Question: I am creating a website where videos need to be streamed. The content creator uploads .mov file to the server. Upon uploading, I convert to the following formats using FFMPEG, .mp4, .webm, and .ogg.
I am now trying to allow the video to be viewed from multiple browsers and handheld devices. The code is as follow:
'''
<head>
<script>
var video = document.getElementById('video');
video.addEventListener('click',function(){
video.play();
},false);
</script>
<script type="text/javascript" src="jwplayer.js"></script>
</head>
<body>
<video id="video" autobuffer height="240" width="360" controls>
<source src="output.mp4">
<source src="output.ogv" type="video/ogg">
<source src="output.webm" type="video/webm">
</video>
<script type="text/javascript">
jwplayer("video").setup({
modes: [
{ type: 'html5' },
{ type: 'flash', src: 'player.swf' }
]
});
</script>
</body>
'''
The video works on all browsers. But, it is refusing to play on Android. When I click the play button, it shows as loading only.
I am testing on 4.0.3.
### FFMPEG conversion codes:
webm
'''
exec("ffmpeg -y -i file.mov -acodec libvorbis -ac 2 -ab 96k -ar 44100 -b 345k -s 640x360 output.webm", $command_output, $result);
'''
ogg
'''
exec("ffmpeg -y -i file.mov -acodec libvorbis -ac 2 -ab 96k -ar 44100 -b 345k -s 640x360 output.ogv", $command_output, $result);
'''
flv
'''
exec("ffmpeg -y -i file.mov -ar 44100 -ab 96 -f flv output.flv", $command_output, $result);
'''
For MP4:
'''
sudo ffmpeg -i file.mov -s 320x240 -c:v libx264 -pix_fmt yuv420p -profile:v baseline -preset slow -acodec aac -strict experimental -ac 2 -r 15 -ab 44100 -aspect 16:9 output.mp4
ffmpeg version git-2012-10-11-492b8ec Copyright (c) 2000-2012 the FFmpeg developers
built on Oct 11 2012 19:59:50 with gcc 4.6 (Ubuntu/Linaro 4.6.3-1ubuntu5)
configuration: --enable-gpl --enable-libfaac --enable-libfdk-aac --enable-libmp3lame --enable-libopencore-amrnb --enable-libopencore-amrwb --enable-librtmp --enable-libtheora --enable-libvorbis --enable-libvpx --enable-libx264 --enable-nonfree --enable-version3
libavutil 51. 74.100 / 51. 74.100
libavcodec 54. 65.100 / 54. 65.100
libavformat 54. 31.100 / 54. 31.100
libavdevice 54. 3.100 / 54. 3.100
libavfilter 3. 19.102 / 3. 19.102
libswscale 2. 1.101 / 2. 1.101
libswresample 0. 16.100 / 0. 16.100
libpostproc 52. 1.100 / 52. 1.100
[mov,mp4,m4a,3gp,3g2,mj2 @ 0x23f3220] Stream #1: not enough frames to estimate rate; consider increasing probesize
[mov,mp4,m4a,3gp,3g2,mj2 @ 0x23f3220] Stream #2: not enough frames to estimate rate; consider increasing probesize
Guessed Channel Layout for Input Stream #0.1 : stereo
Input #0, mov,mp4,m4a,3gp,3g2,mj2, from 'file.mov':
Metadata:
major_brand : qt
minor_version : 537199360
compatible_brands: qt
creation_time : 2012-09-07 11:10:10
Duration: 00:01:41.83, start: 0.000000, bitrate: 186917 kb/s
Stream #0:0(eng): Video: qtrle (rle / 0x20656C72), rgb24, 1920x1080, 185371 kb/s, SAR 1920:1920 DAR 16:9, 29.97 fps, 29.97 tbr, 30k tbn, 30k tbc
Metadata:
creation_time : 2012-09-07 11:10:10
handler_name : Apple Alias Data Handler
timecode : 00:00:00;03
Stream #0:1(eng): Audio: pcm_s16le (sowt / 0x74776F73), 48000 Hz, stereo, s16, 1536 kb/s
Metadata:
creation_time : 2012-09-07 11:10:10
handler_name : Apple Alias Data Handler
timecode : 00:00:00;03
Stream #0:2(eng): Data: none (tmcd / 0x64636D74)
Metadata:
creation_time : 2012-09-07 11:31:37
handler_name : Apple Alias Data Handler
timecode : 00:00:00;03
File 'output.mp4' already exists. Overwrite ? [y/N] y
using SAR=4/3
[libx264 @ 0x240bf60] using cpu capabilities: MMX2 SSE2Fast SSSE3 FastShuffle SSE4.2 AVX
[libx264 @ 0x240bf60] profile Constrained Baseline, level 1.2
[libx264 @ 0x240bf60] 264 - core 128 r2 198a7ea - H.264/MPEG-4 AVC codec - Copyleft 2003-2012 - http://www.videolan.org/x264.html - options: cabac=0 ref=5 deblock=1:0:0 analyse=0x1:0x111 me=umh subme=8 psy=1 psy_rd=1.00:0.00 mixed_ref=1 me_range=16 chroma_me=1 trellis=1 8x8dct=0 cqm=0 deadzone=21,11 fast_pskip=1 chroma_qp_offset=-2 threads=1 lookahead_threads=1 sliced_threads=0 nr=0 decimate=1 interlaced=0 bluray_compat=0 constrained_intra=0 bframes=0 weightp=0 keyint=250 keyint_min=15 scenecut=40 intra_refresh=0 rc_lookahead=50 rc=crf mbtree=1 crf=23.0 qcomp=0.60 qpmin=0 qpmax=69 qpstep=4 ip_ratio=1.40 aq=1:1.00
Output #0, mp4, to 'output.mp4':
Metadata:
major_brand : qt
minor_version : 537199360
compatible_brands: qt
encoder : Lavf54.31.100
Stream #0:0(eng): Video: h264 ([33][0][0][0] / 0x0021), yuv420p, 320x240 [SAR 4:3 DAR 16:9], q=-1--1, 15360 tbn, 15 tbc
Metadata:
creation_time : 2012-09-07 11:10:10
handler_name : Apple Alias Data Handler
timecode : 00:00:00;03
Stream #0:1(eng): Audio: aac ([64][0][0][0] / 0x0040), 48000 Hz, stereo, fltp, 44 kb/s
Metadata:
creation_time : 2012-09-07 11:10:10
handler_name : Apple Alias Data Handler
timecode : 00:00:00;03
Stream mapping:
Stream #0:0 -> #0:0 (qtrle -> libx264)
Stream #0:1 -> #0:1 (pcm_s16le -> aac)
Press [q] to stop, [?] for help
frame= 25 fps=0.0 q=0.0 size= 0kB time=00:00:01.32 bitrate= 0.frame= 47 fps= 47 q=0.0 size= 0kB time=00:00:02.68 bitrate= 0.frame= 67 fps= 44 q=27.0 size= 12kB time=00:00:04.05 bitrate= 23frame= 88 fps= 44 q=27.0 size= 23kB time=00:00:05.41 bitrate= 34frame= 108 fps= 43 q=27.0 size= 35kB time=00:00:06.78 bitrate= 42frame= 128 fps= 42 q=27.0 size= 47kB time=00:00:08.14 bitrate= 47frame= 150 fps= 43 q=27.0 size= 64kB time=00:00:09.51 bitrate= 54frame= 172 fps= 43 q=27.0 size= 81kB time=00:00:10.88 bitrate= 61frame= 193 fps= 43 q=27.0 size= 106kB time=00:00:12.24 bitrate= 70frame= 214 fps= 42 q=27.0 size= 119kB time=00:00:13.61 bitrate= 71frame= 235 fps= 42 q=27.0 size= 127kB time=00:00:14.97 bitrate= 69frame= 254 fps= 42 q=27.0 size= 144kB time=00:00:16.34 bitrate= 72frame= 272 fps= 41 q=27.0 size= 157kB time=00:00:17.70 bitrate= 72frame= 289 fps= 41 q=27.0 size= 174kB time=00:00:19.07 bitrate= 74frame= 309 fps= 41 q=27.0 size= 183kB time=00:00:20.28 bitrate= 73frame= 329 fps= 41 q=27.0 size= 191kB time=00:00:20.77 bitrate= 75frame= 349 fps= 41 q=27.0 size= 200kB time=00:00:22.08 bitrate= 74frame= 369 fps= 41 q=27.0 size= 215kB time=00:00:23.38 bitrate= 75frame= 389 fps= 41 q=27.0 size= 225kB time=00:00:24.72 bitrate= 74frame= 408 fps= 40 q=27.0 size= 235kB time=00:00:26.02 bitrate= 74frame= 428 fps= 40 q=27.0 size= 247kB time=00:00:27.32 bitrate= 73frame= 448 fps= 40 q=27.0 size= 256kB time=00:00:28.65 bitrate= 73frame= 468 fps= 40 q=27.0 size= 264kB time=00:00:30.01 bitrate= 72frame= 489 fps= 40 q=27.0 size= 273kB time=00:00:31.38 bitrate= 71frame= 507 fps= 40 q=27.0 size= 299kB time=00:00:32.72 bitrate= 74frame= 527 fps= 40 q=27.0 size= 317kB time=00:00:34.09 bitrate= 76frame= 547 fps= 40 q=27.0 size= 336kB time=00:00:35.45 bitrate= 77frame= 565 fps= 40 q=27.0 size= 344kB time=00:00:36.82 bitrate= 76frame= 586 fps= 40 q=27.0 size= 352kB time=00:00:38.18 bitrate= 75frame= 607 fps= 40 q=27.0 size= 361kB time=00:00:39.55 bitrate= 74frame= 627 fps= 40 q=27.0 size= 370kB time=00:00:40.91 bitrate= 74frame= 647 fps= 40 q=27.0 size= 384kB time=00:00:42.28 bitrate= 74frame= 665 fps= 40 q=27.0 size= 408kB time=00:00:43.64 bitrate= 76frame= 684 fps= 40 q=27.0 size= 418kB time=00:00:45.01 bitrate= 76frame= 704 fps= 40 q=27.0 size= 427kB time=00:00:46.37 bitrate= 75frame= 721 fps= 40 q=27.0 size= 453kB time=00:00:47.74 bitrate= 77frame= 741 fps= 40 q=27.0 size= 463kB time=00:00:49.10 bitrate= 77frame= 761 fps= 40 q=27.0 size= 472kB time=00:00:50.47 bitrate= 76frame= 784 fps= 40 q=27.0 size= 481kB time=00:00:51.84 bitrate= 76frame= 804 fps= 40 q=27.0 size= 498kB time=00:00:53.20 bitrate= 76frame= 822 fps= 40 q=27.0 size= 518kB time=00:00:54.57 bitrate= 77frame= 843 fps= 40 q=27.0 size= 529kB time=00:00:55.93 bitrate= 77frame= 862 fps= 40 q=27.0 size= 547kB time=00:00:57.30 bitrate= 78frame= 882 fps= 40 q=27.0 size= 558kB time=00:00:58.13 bitrate= 78frame= 903 fps= 40 q=27.0 size= 568kB time=00:00:58.98 bitrate= 78frame= 923 fps= 40 q=27.0 size= 578kB time=00:01:00.35 bitrate= 78frame= 943 fps= 40 q=27.0 size= 588kB time=00:01:01.67 bitrate= 78frame= 964 fps= 40 q=27.0 size= 598kB time=00:01:03.06 bitrate= 77frame= 984 fps= 40 q=27.0 size= 607kB time=00:01:04.42 bitrate= 77frame= 1004 fps= 40 q=27.0 size= 626kB time=00:01:05.72 bitrate= 78frame= 1026 fps= 40 q=27.0 size= 638kB time=00:01:07.20 bitrate= 77frame= 1047 fps= 40 q=27.0 size= 655kB time=00:01:09.58 bitrate= 77frame= 1069 fps= 40 q=27.0 size= 670kB time=00:01:10.95 bitrate= 77frame= 1089 fps= 40 q=27.0 size= 691kB time=00:01:12.32 bitrate= 78frame= 1108 fps= 40 q=27.0 size= 710kB time=00:01:12.64 bitrate= 80frame= 1126 fps= 40 q=27.0 size= 731kB time=00:01:13.85 bitrate= 81frame= 1142 fps= 40 q=27.0 size= 759kB time=00:01:15.05 bitrate= 82frame= 1157 fps= 39 q=27.0 size= 787kB time=00:01:16.41 bitrate= 84frame= 1174 fps= 39 q=27.0 size= 796kB time=00:01:17.78 bitrate= 83frame= 1192 fps= 39 q=27.0 size= 806kB time=00:01:19.14 bitrate= 83frame= 1209 fps= 39 q=27.0 size= 821kB time=00:01:19.38 bitrate= 84frame= 1227 fps= 39 q=27.0 size= 831kB time=00:01:20.59 bitrate= 84frame= 1248 fps= 39 q=27.0 size= 840kB time=00:01:21.96 bitrate= 84frame= 1267 fps= 39 q=27.0 size= 848kB time=00:01:23.24 bitrate= 83frame= 1289 fps= 39 q=27.0 size= 857kB time=00:01:24.73 bitrate= 82frame= 1309 fps= 39 q=24.0 size= 877kB time=00:01:26.03 bitrate= 83frame= 1329 fps= 39 q=27.0 size= 892kB time=00:01:27.40 bitrate= 83frame= 1351 fps= 39 q=27.0 size= 901kB time=00:01:28.85 bitrate= 83frame= 1372 fps= 39 q=27.0 size= 912kB time=00:01:30.28 bitrate= 82frame= 1394 fps= 39 q=27.0 size= 925kB time=00:01:32.52 bitrate= 81frame= 1418 fps= 39 q=27.0 size= 936kB time=00:01:34.16 bitrate= 81frame= 1441 fps= 40 q=27.0 size= 947kB time=00:01:35.53 bitrate= 81frame= 1464 fps= 40 q=27.0 size= 957kB time=00:01:36.89 bitrate= 80frame= 1488 fps= 40 q=27.0 size= 969kB time=00:01:38.26 bitrate= 80frame= 1509 fps= 40 q=27.0 size= 981kB time=00:01:39.62 bitrate= 80frame= 1526 fps= 40 q=27.0 size= 993kB time=00:01:41.90 bitrate= 79frame= 1530 fps= 40 q=27.0 Lsize= 1038kB time=00:01:42.00 bitrate= 83.4kbits/s dup=0 drop=1522
video:406kB audio:590kB subtitle:0 global headers:0kB muxing overhead 4.258083%
[libx264 @ 0x240bf60] frame I:15 Avg QP:16.30 size: 2928
[libx264 @ 0x240bf60] frame P:1515 Avg QP:22.12 size: 245
[libx264 @ 0x240bf60] mb I I16..4: 72.9% 0.0% 27.1%
[libx264 @ 0x240bf60] mb P I16..4: 3.9% 0.0% 0.7% P16..4: 3.2% 1.1% 0.5% 0.0% 0.0% skip:90.5%
[libx264 @ 0x240bf60] coded y,uvDC,uvAC intra: 12.1% 38.2% 14.8% inter: 1.2% 2.7% 0.9%
[libx264 @ 0x240bf60] i16 v,h,dc,p: 29% 23% 4% 44%
[libx264 @ 0x240bf60] i4 v,h,dc,ddl,ddr,vr,hd,vl,hu: 19% 16% 30% 6% 8% 8% 5% 6% 3%
[libx264 @ 0x240bf60] i8c dc,h,v,p: 50% 27% 18% 5%
[libx264 @ 0x240bf60] ref P L0: 80.0% 8.9% 6.1% 2.7% 2.3%
[libx264 @ 0x240bf60] kb/s:32.58
'''
I decided to remote debug to see what is happening. I realised that the video status is pending.

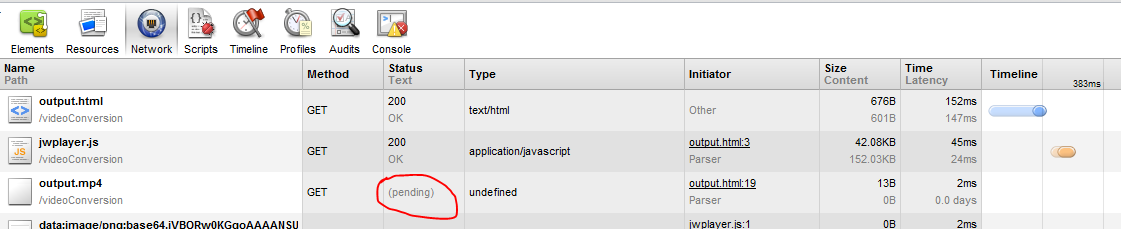
Answer: It is working. The edits in the original post is the final! Hope it helps anyone else who might have similar problem. Just check if you have set any authentication in your server if it is not working first. :)